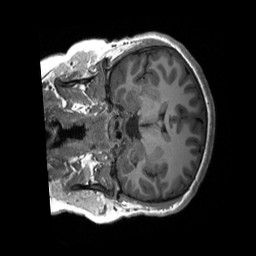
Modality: T1w
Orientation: coronal
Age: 15
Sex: male
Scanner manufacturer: siemens
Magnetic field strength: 3 T
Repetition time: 2.3 s
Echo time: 0.00232 s